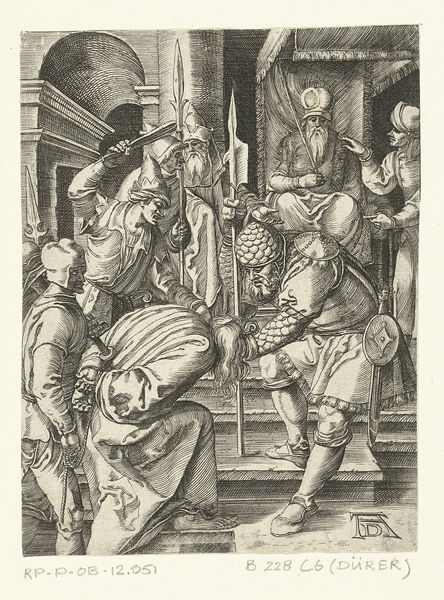
Titel: Christus voor Annas
Künstler: Albrecht Dürer
Standort: Amsterdam
Institution: Rijksmuseum
Schlagwörter: mann, menschen, pfeiler, bart, gericht, kappe, enthauptung, falten, haare, schrift, bogen, lanze, stufen, ad, schild, schwert, helm, schuh, ritter, sims, teufel, speer, dürer, kupferstich, nürnberg, prozess, urteil, albrecht, pöbel, pest, stahlstich, lebra